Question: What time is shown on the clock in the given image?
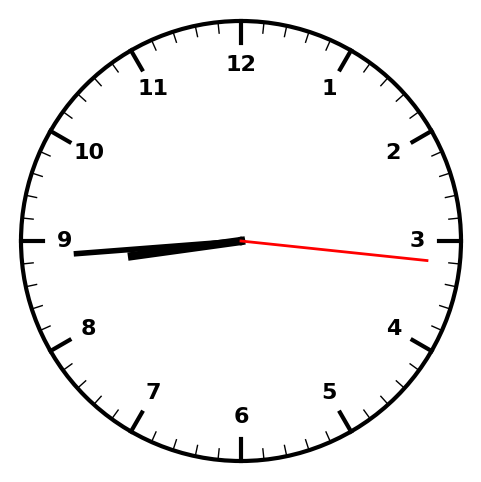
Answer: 08:44:16